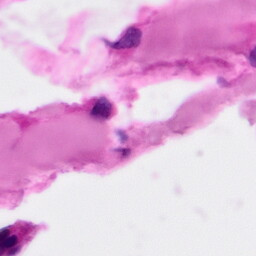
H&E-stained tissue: Pancreatic